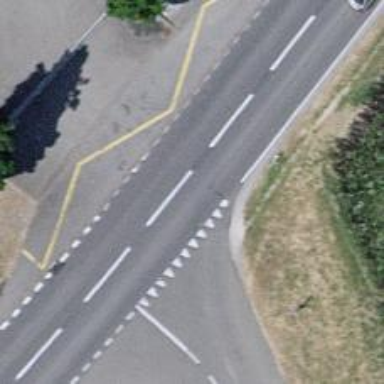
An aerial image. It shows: Bus stop equipped with public transport stop position.